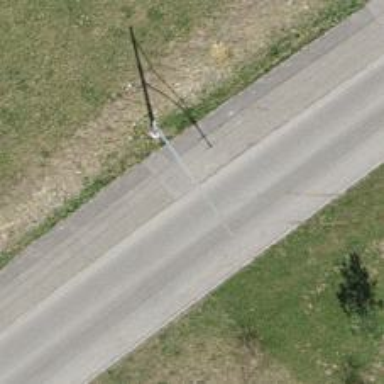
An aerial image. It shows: Asphalt surfaced service road with trolley wire.